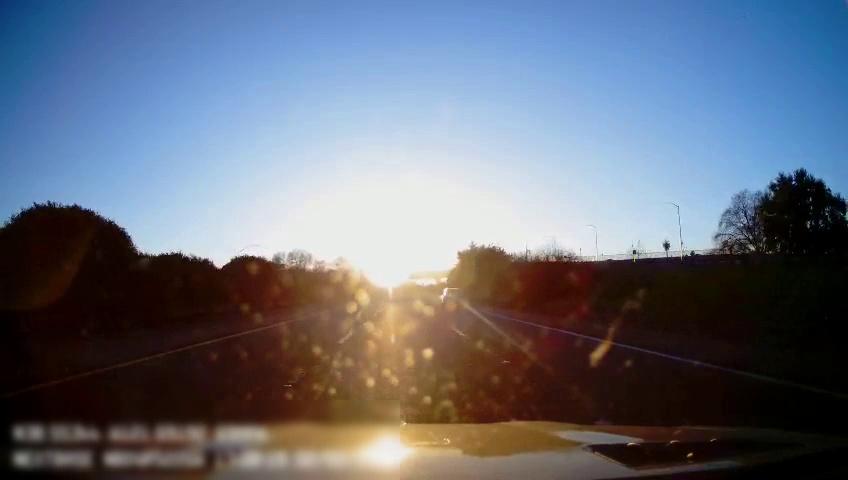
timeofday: Day
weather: Sunny
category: Drivable Space
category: Vehicles | SUV
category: Lanes | Alternate Lane
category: Lanes | Current Lane
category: Lanes | Current Lane
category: Lanes | Alternate Lane